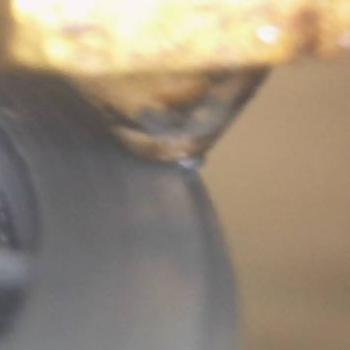
Flow rate: 141%